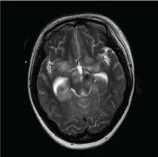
Magnetic resonance imaging (MRI) of the brain performed and spinal cord (T2) on day 15 post-hospitalization. (A-D) The frontal lobes, temporal lobes, ventriculus lateralis, brainstem, cisterna, and cerebellum were displayed as multiple patches, with high signal on T2WI, low signal on T1WI, apparently high signal on T2-Flair, and T1 enhanced.
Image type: radiology (mri)